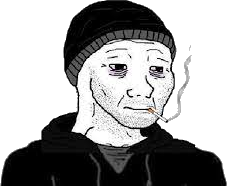
Label: 5_Doomer